Подвесьте цепочку за горизонтальную балку кабинки, так чтобы свисающий участок цепи не касался пола, но был максимальной длины. Дождитесь прекращения колебаний в цепочке или успокойте их самостоятельно. Не сильно ударьте по нижнему концу цепочки в горизонтальном направлении. По цепочке начнет распространяться возмущение. Сначала оно будет двигаться вверх, а после отразится от верхнего конца и будет перемещаться вниз, пока не достигнет нижнего конца (см. рис. 1). После того, как возмущение достигнет нижнего конца цепочки, движение повторится.
Назовем время движения возмущения вверх-вниз периодом $T$. Исследуйте, меняется ли период движения при повторном движении. Для этого измерьте время одного периода $t_1$, время двух периодов $t_2$ (то есть суммарное время двух циклов движения), время трех периодов $t_3$ и так далее, то есть зависимость времени движения $t_n$ возмущения от количества совершенных им циклов движения $n$. Обработайте проведенные измерения и сделайте вывод, зависит ли период движения от номера цикла движения.
Измерьте как можно точнее зависимость времени одного цикла движения вверх-вниз от длины подвешенной части цепочки.
Движение возмущения можно описать двумя моделями. В первой модели движение происходит с постоянной скоростью $v$. Во второй модели движение вверх происходит равноускоренно с ускорением $a$, а движение вниз равнозамедленно с тем же по модулю ускорением. (При равноускоренном движении скорость меняется со временем линейно $v=at$.) В этом случае время одного периода движения может быть рассчитано как: \begin{equation} T=2\sqrt{\frac{2l}{a}}. \tag{1}\end{equation}Постройте график исследованной в зависимости в двух наборах координат, отвечающих линейному поведению функции для двух предложенных моделей. Выберите модель, верно описывающую движение возмущения. Если вы выбрали модель движения с постоянной скоростью, то определите скорость движения возмущения $v$. Если вы считаете, что верной является модель равноускоренного движения, определите ускорение движения $a$.
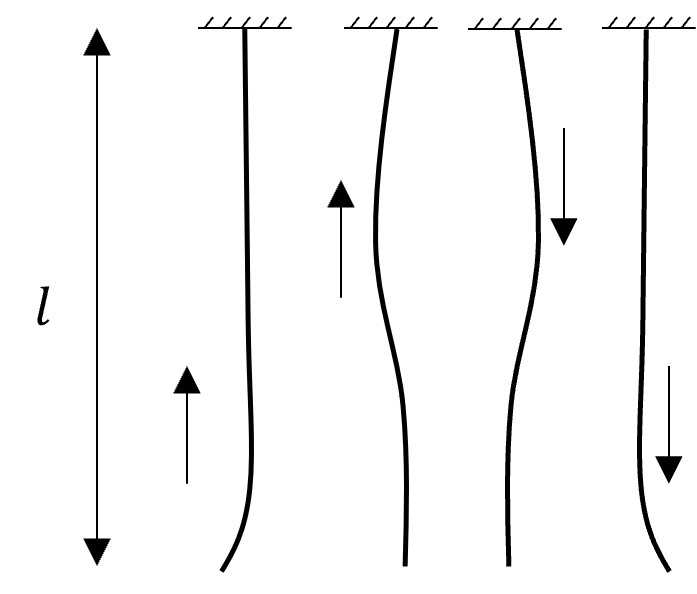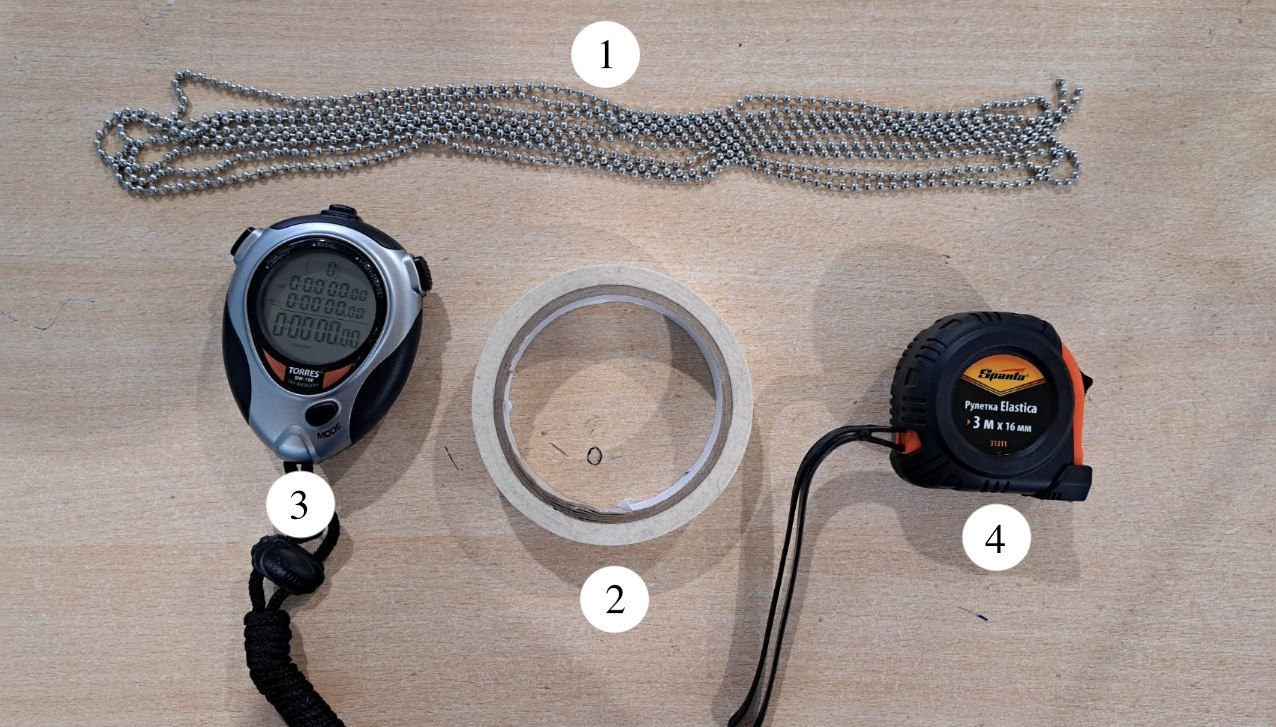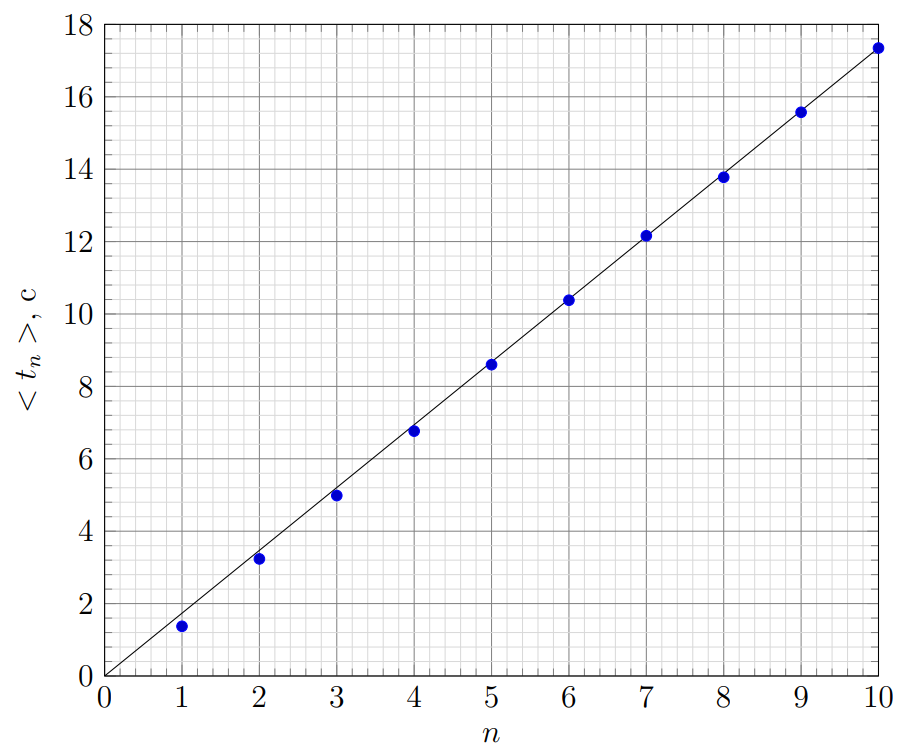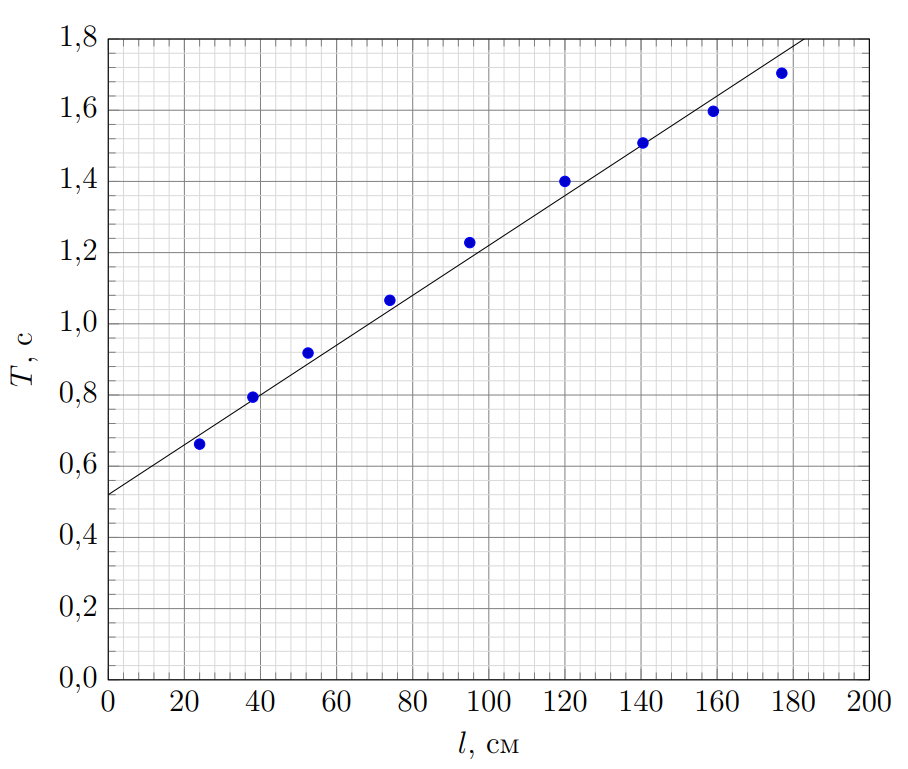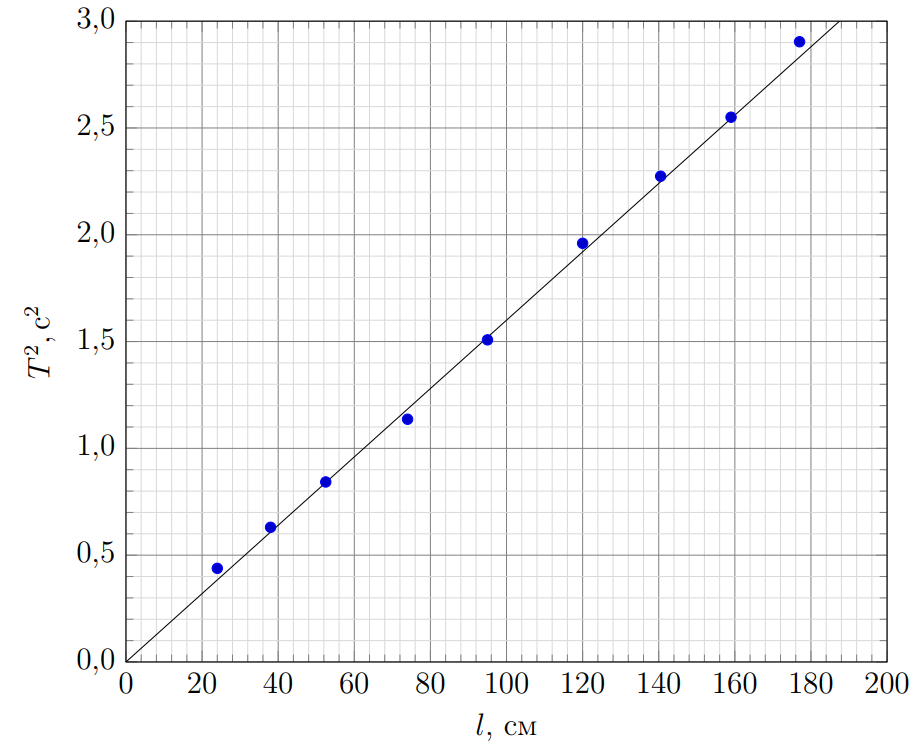
Назовем время движения возмущения вверх-вниз периодом $T$. Исследуйте, меняется ли период движения при повторном движении. Для этого измерьте время одного периода $t_1$, время двух периодов $t_2$ (то есть суммарное время двух циклов движения), время трех периодов $t_3$ и так далее, то есть зависимость времени движения $t_n$ возмущения от количества совершенных им циклов движения $n$. Обработайте проведенные измерения и сделайте вывод, зависит ли период движения от номера цикла движения.
Решение: Соберем установку, описанную в условии. Толкнем нижний конец цепочки. Через некоторое время нижний конец цепочки вновь дернется. То есть возмущение, распространяющееся в цепочке, в этот момент вернулось в исходную точку. Измерим зависимость времени, проходящего между подергиваниями нижних звеньев цепочки, от количества циклов движения возмущения в цепочке. Для получения достоверных данных проведем измерения несколько раз и усредним значения. Построим график усредненного времени $\langle t_n\rangle$ от количества пройденных возмущением циклов. Видно, что измеренное время пропорционально числу циклов движения, произошедших рассматриваемый период. То есть можно сделать вывод, что для всех циклов время движения возмущения одинаково. | $n$ | 1 | 2 | 3 | 4 | 5 | 6 | 7 | 8 | 9 | 10 | | --- | --- | --- | --- | --- | --- | --- | --- | --- | --- | --- | | $\langle t_n\rangle, ~с$ | 1.37 | 3.23 | 4.98 | 6.76 | 8.60 | 10.38 | 12.16 | 13.78 | 15.57 | 17.35 | | $t_n, ~с$ | 1.28 | 3.33 | 4.70 | 6.82 | 8.56 | 10.28 | 12.07 | 13.66 | 15.87 | 17.32 | | $t_n, ~с$ | 1.38 | 3.13 | 4.87 | 6.62 | 8.53 | 10.38 | 12.12 | 13.63 | 15.56 | 17.22 | | $t_n, ~с$ | 1.44 | 3.25 | 4.96 | 6.87 | 8.66 | 10.43 | 12.09 | 13.85 | 15.50 | 17.28 | | $t_n, ~с$ | 1.41 | 3.32 | 5.06 | 6.88 | 8.54 | 10.34 | 12.19 | 13.72 | 15.50 | 17.43 | | $t_n, ~с$ | 1.31 | 3.28 | 5.00 | 6.73 | 8.65 | 10.47 | 12.22 | 13.84 | 15.57 | 17.36 | | $t_n, ~с$ | 1.32 | 3.19 | 5.03 | 6.72 | 8.62 | 10.28 | 12.18 | 13.84 | 15.73 | 17.44 |
Ответ: | $n$ | 1 | 2 | 3 | 4 | 5 | 6 | 7 | 8 | 9 | 10 | | --- | --- | --- | --- | --- | --- | --- | --- | --- | --- | --- | | $\langle t_n\rangle, ~с$ | 1.37 | 3.23 | 4.98 | 6.76 | 8.60 | 10.38 | 12.16 | 13.78 | 15.57 | 17.35 | | $t_n, ~с$ | 1.28 | 3.33 | 4.70 | 6.82 | 8.56 | 10.28 | 12.07 | 13.66 | 15.87 | 17.32 | | $t_n, ~с$ | 1.38 | 3.13 | 4.87 | 6.62 | 8.53 | 10.38 | 12.12 | 13.63 | 15.56 | 17.22 | | $t_n, ~с$ | 1.44 | 3.25 | 4.96 | 6.87 | 8.66 | 10.43 | 12.09 | 13.85 | 15.50 | 17.28 | | $t_n, ~с$ | 1.41 | 3.32 | 5.06 | 6.88 | 8.54 | 10.34 | 12.19 | 13.72 | 15.50 | 17.43 | | $t_n, ~с$ | 1.31 | 3.28 | 5.00 | 6.73 | 8.65 | 10.47 | 12.22 | 13.84 | 15.57 | 17.36 | | $t_n, ~с$ | 1.32 | 3.19 | 5.03 | 6.72 | 8.62 | 10.28 | 12.18 | 13.84 | 15.73 | 17.44 | Ответ: $n$12345678910$\langle t_n\rangle, ~с$1.373.234.986.768.6010.3812.1613.7815.5717.35$t_n, ~с$1.283.334.706.828.5610.2812.0713.6615.8717.32$t_n, ~с$1.383.134.876.628.5310.3812.1213.6315.5617.22$t_n, ~с$1.443.254.966.878.6610.4312.0913.8515.5017.28$t_n, ~с$1.413.325.066.888.5410.3412.1913.7215.5017.43$t_n, ~с$1.313.285.006.738.6510.4712.2213.8415.5717.36$t_n, ~с$1.323.195.036.728.6210.2812.1813.8415.7317.44
Ответ: Видно, что измеренное время пропорционально числу циклов движения, произошедших рассматриваемый период. То есть можно сделать вывод, что для всех циклов время движения возмущения одинаково.

Измерьте как можно точнее зависимость времени одного цикла движения вверх-вниз от длины подвешенной части цепочки.
Решение: Для увеличения точности измерения времени одного цикла в дальнейшем будем измерять время $t$ нескольких циклов $N$, и получать значение периода, находя отношение:\begin{equation} T=\frac{t}{N}. \tag{2}\end{equation}Измерим зависимость времени $N$ циклов движения от длины подвешенного участка цепи. Внесем данные в таблицу. Рассчитаем время одного цикла движения. | $l, ~см$ | 177 | 159 | 141 | 120 | 95 | 74 | 53 | 38 | 24 | | --- | --- | --- | --- | --- | --- | --- | --- | --- | --- | | $t, ~с$ | 17.0 | 16.0 | 15.1 | 14.0 | 12.3 | 10.7 | 4.6 | 4.0 | 3.3 | | $N$ | 10.0 | 10.0 | 10.0 | 10.0 | 10.0 | 10.0 | 5.0 | 5.0 | 5.0 | | $T, ~с$ | 1.70 | 1.60 | 1.51 | 1.40 | 1.23 | 1.07 | 0.92 | 0.79 | 0.66 | | $T^2,~ с^2$ | 2.90 | 2.55 | 2.27 | 1.96 | 1.51 | 1.14 | 0.4 | 0.63 | 0.44 |
Ответ: | $l, ~см$ | 177 | 159 | 141 | 120 | 95 | 74 | 53 | 38 | 24 | | --- | --- | --- | --- | --- | --- | --- | --- | --- | --- | | $t, ~с$ | 17.0 | 16.0 | 15.1 | 14.0 | 12.3 | 10.7 | 4.6 | 4.0 | 3.3 | | $N$ | 10.0 | 10.0 | 10.0 | 10.0 | 10.0 | 10.0 | 5.0 | 5.0 | 5.0 | | $T, ~с$ | 1.70 | 1.60 | 1.51 | 1.40 | 1.23 | 1.07 | 0.92 | 0.79 | 0.66 | | $T^2,~ с^2$ | 2.90 | 2.55 | 2.27 | 1.96 | 1.51 | 1.14 | 0.4 | 0.63 | 0.44 | Ответ: $l, ~см$1771591411209574533824$t, ~с$17.016.015.114.012.310.74.64.03.3$N$10.010.010.010.010.010.05.05.05.0$T, ~с$1.701.601.511.401.231.070.920.790.66$T^2,~ с^2$2.902.552.271.961.511.140.40.630.44

Движение возмущения можно описать двумя моделями. В первой модели движение происходит с постоянной скоростью $v$. Во второй модели движение вверх происходит равноускоренно с ускорением $a$, а движение вниз равнозамедленно с тем же по модулю ускорением. (При равноускоренном движении скорость меняется со временем линейно $v=at$.) В этом случае время одного периода движения может быть рассчитано как: \begin{equation} T=2\sqrt{\frac{2l}{a}}. \tag{1}\end{equation}Постройте график исследованной в A2 зависимости в двух наборах координат, отвечающих линейному поведению функции для двух предложенных моделей. Выберите модель, верно описывающую движение возмущения. Если вы выбрали модель движения с постоянной скоростью, то определите скорость движения возмущения $v$. Если вы считаете, что верной является модель равноускоренного движения, определите ускорение движения $a$.
Решение: Первая теоретическая модель подразумевает постоянную скорость распространения возмущения по цепи. В этом случае зависимость времени одного цикла движения от длины цепи должна описываться прямой пропорциональностью. Построим график $T(l)$. На первый взгляд может показаться, что точки ложатся на прямую, что говорит о правильности модели. Однако нетрудно заметить, что если через точки провести прямую линию, то она пересечет вертикальную ось в координате существенно отличной от нуля. Значит экспериментальные точки не описываются прямой пропорциональностью и модель движения возмущения с постоянной скоростью не описывает наблюдаемый эксперимент. Для проверки второй модели выберем координаты для линеаризации $T^2$ и $l$. Видно, что в этих координатах график описывается прямой пропорциональностью, что говорит о верности модели равноускоренного движения. Найдем угловой коэффициент графика:\begin{equation} k=\frac{8}{a}=1.6 \ с^2/м. \tag{3}\end{equation}Откуда искомое ускорение: Заметим, что теоретическое значение составляет $a_{теор}=g/2$.
Ответ: Для проверки второй модели выберем координаты для линеаризации $T^2$ и $l$.
Ответ: Видно, что в этих координатах график описывается прямой пропорциональностью, что говорит о верности модели равноускоренного движения. Найдем угловой коэффициент графика:\begin{equation} k=\frac{8}{a}=1.6 \ с^2/м. \tag{3}\end{equation}Откуда искомое ускорение:
Ответ: \begin{equation} a=\frac{8}{k}=5 \ м/с^2\tag{4}\end{equation}  Заметим, что теоретическое значение составляет $a_{теор}=g/2$.
Темы:
E, Механика, Кинематика, Волны, IEPhO